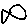
Label: fish